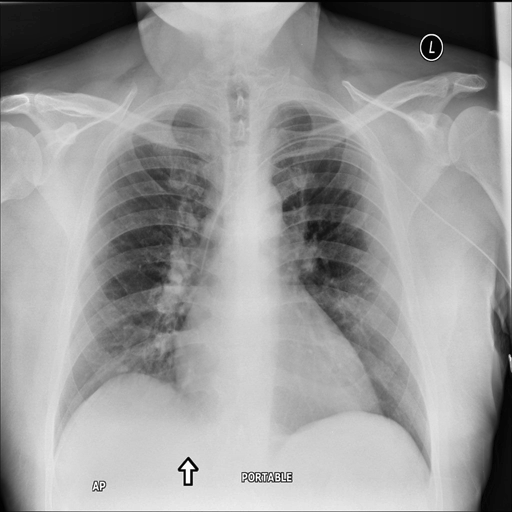
Finding: NORMAL